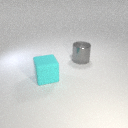
large gray metal cylinder behind large cyan rubber cube